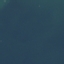
Land use / land cover: SeaLake